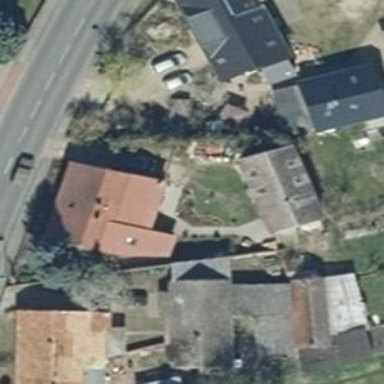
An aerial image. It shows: House with flat red roof.